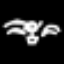
Label: pants